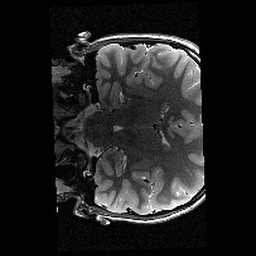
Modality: T2w
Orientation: coronal
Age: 11
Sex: female
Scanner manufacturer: siemens
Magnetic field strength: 3 T
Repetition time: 9.23 s
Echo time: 0.067 s